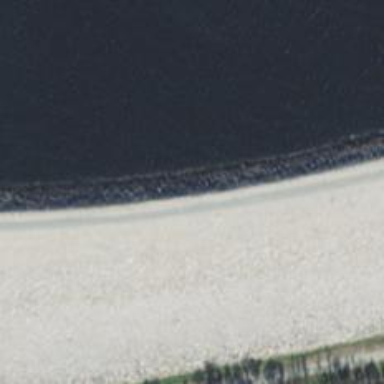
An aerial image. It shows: Dam across waterway.